Question: I just tried to switch from a local bitcoinj jar to a version pulled from maven central and face a strange problem. The resulting apk's device compatibility marking is broken.

this section shows the change I tried:
'''
// compile "com.google:bitcoinj:0.11.1"
// the above looks like a really good idea, but unfortunately the apk resulting from this
// is broken in the way that it is marked as available only for x86_64 - which are 0 devices
// in google play at the moment - something strange gets pulled in there
compile files('libs/bitcoinj-0.8.jar')
'''
before investigating what unwanted thing is pulled in here I just wanted to ask here if somebody faced the same thing. Strange only that this seems to be a jar dependency and I do not expect things like this to be pulled - there should be no native code ..
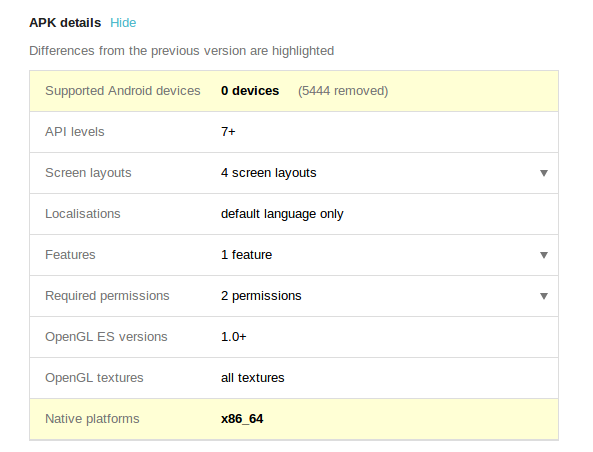
Answer: I digged a bit deeper. Bitcoinj pulls in libscrypt. From the bitcoinj pom:
'''
<dependency>
<groupId>com.lambdaworks</groupId>
<artifactId>scrypt</artifactId>
<version>1.3.3</version>
</dependency>
'''
and libscrypt contains native code for x86_64 only:
'''
$> unzip -l scrypt-1.4.0.jar | grep libsc
21708 2013-05-26 12:20 lib/x86_64/darwin/libscrypt.dylib
22140 2013-05-26 12:20 lib/x86_64/freebsd/libscrypt.so
21306 2013-05-26 12:20 lib/x86_64/linux/libscrypt.so
'''
this seems to cause the problem